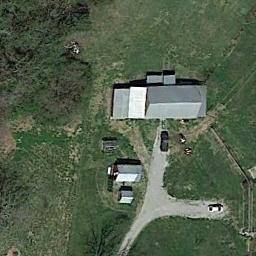
Label: residential